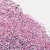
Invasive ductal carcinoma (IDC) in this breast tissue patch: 1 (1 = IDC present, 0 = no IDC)